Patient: sex F, age 69
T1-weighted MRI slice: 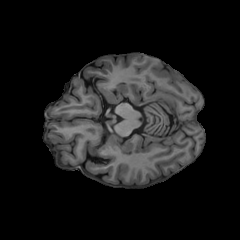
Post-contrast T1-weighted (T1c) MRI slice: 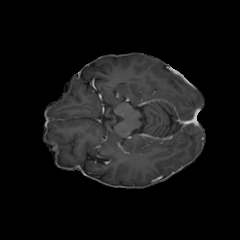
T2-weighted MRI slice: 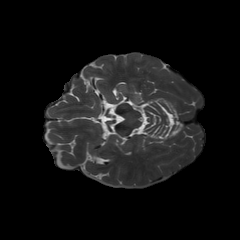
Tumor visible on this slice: no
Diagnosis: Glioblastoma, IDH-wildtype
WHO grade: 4